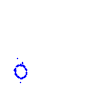
Particle: proton